Question: I have created a table name glossary in a database named 'ChatBotDataBase' in SQL Server. I want to read the data in a special column of the table.
To do so, I have written this code:
'''
private void button1_Click(object sender, EventArgs e)
{
SqlConnection sc = new SqlConnection();
sc.ConnectionString = @"Data Source=shirin;Initial Catalog=ChatBotDataBase;
Integrated Security=True";
SqlDataAdapter sda = new SqlDataAdapter();
sda.SelectCommand = new SqlCommand();
sda.SelectCommand.Connection = sc;
sda.SelectCommand.CommandText = "SELECT * FROM glossary";
DataTable table = new DataTable();
MessageBox.Show(table.Rows[0].ItemArray[3].ToString());
}
'''
But there is an error in last line.
The error is :
> An unhandled exception of type 'System.IndexOutOfRangeException' occurred in System.Data.dll.
And here is a print screen of the mentioned table:
Can anyone help please?
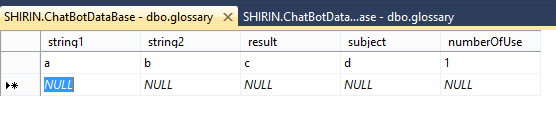
Answer: Looks like you are confusing the 'Datatable' called 'table' with your database table in your sql server. In your image you show us the 'glossary' table in your sql server, not the 'DataTable' called 'table'.
You get this error because you create an empty 'DataTable' called 'table' with 'DataTable table = new DataTable()' but you didn't fill your 'table'. That's why it doesn't have rows by default.
'''
SqlCommand cmd = new SqlCommand("SELECT * FROM glossary");
SqlDataAdapter sda = new SqlDataAdapter(cmd);
sda.Fill(table);
'''
Also use <URL> to dispose your 'SqlConnection', 'SqlCommand' and 'SqlDataAdapter'.
'''
using(SqlConnection sc = new SqlConnection(conString))
using(SqlCommand cmd = sc.CreateCommand())
{
cmd.CommandText = "SELECT * FROM glossary";
...
using(SqlDataAdapter sda = new SqlDataAdapter(cmd))
{
DataTable table = new DataTable();
sda.Fill(table);
if(dt.Rows.Count > 0)
MessageBox.Show(table.Rows[0].ItemArray[3].ToString());
}
}
'''